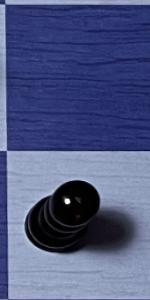
Label: Pawn_Black